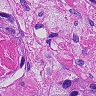
Metastatic tissue present: yes